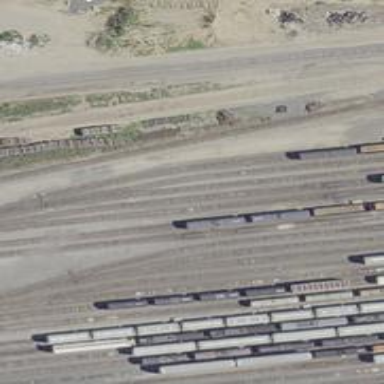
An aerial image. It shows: Railway yard.